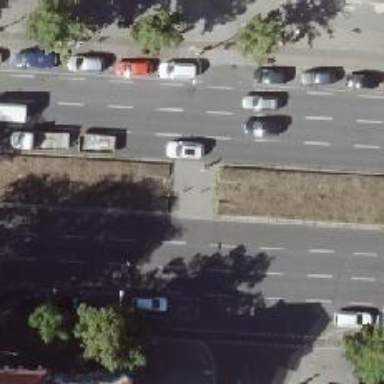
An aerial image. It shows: Footway that serves as traffic island.